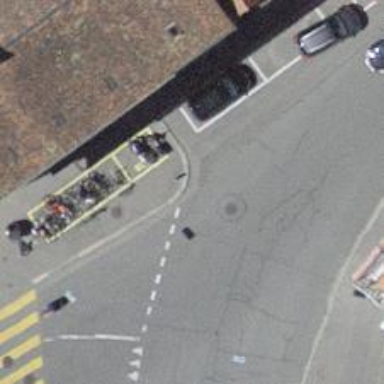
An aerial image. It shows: Bicycle rental service.